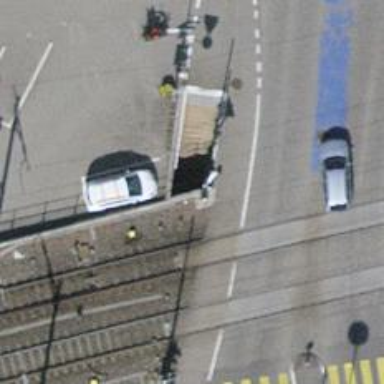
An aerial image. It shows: Road with steps.